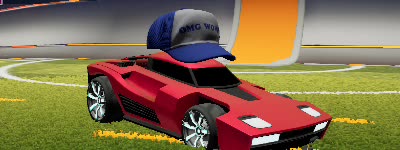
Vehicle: breakout